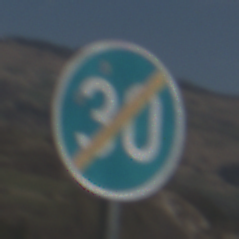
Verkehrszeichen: EndeMindestgeschwindigkeit
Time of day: MorningAfternoon
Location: Outdoor (Nature)
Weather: PartlyCloudy
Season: NotSpecified
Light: Natural